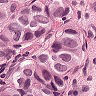
Metastatic tissue present: yes